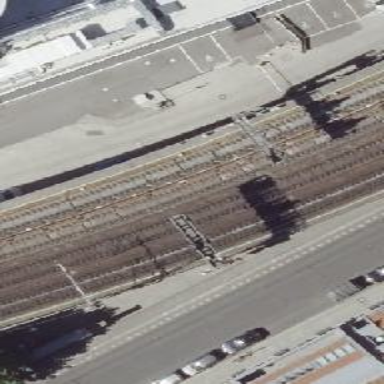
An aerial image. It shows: Viaduct railway bridge with electrified contact lines. The railway uses ballastless track technology.